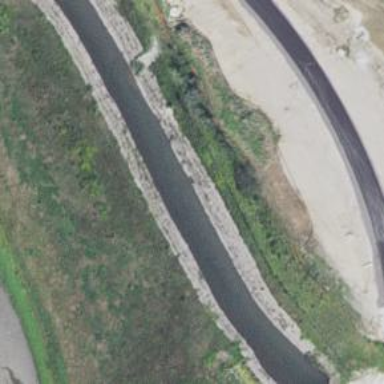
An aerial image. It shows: Man-made water canal.